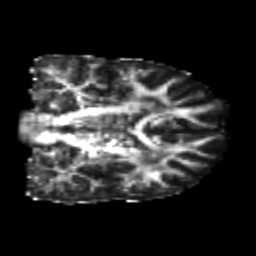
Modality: FA
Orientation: coronal
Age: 23
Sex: male
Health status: healthy
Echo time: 0.074 s